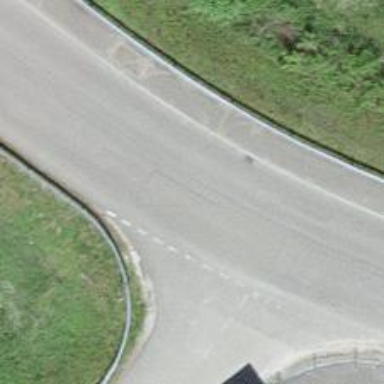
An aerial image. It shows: Secondary road with asphalt surface.